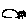
Label: cat